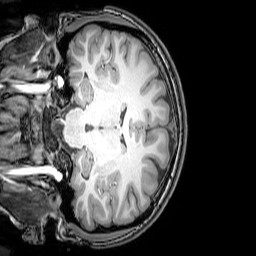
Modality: T1w
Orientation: coronal
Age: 23
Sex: female
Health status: healthy
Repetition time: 0.081 s
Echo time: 0.037 s